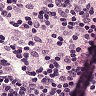
Metastatic tissue present: no